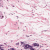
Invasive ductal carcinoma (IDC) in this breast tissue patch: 0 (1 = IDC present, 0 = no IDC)